Question: I would like to convert var to list value . I am getting 'myobj' var value. Now how can i convert to CandidateResume list ?.
'''
JavaScriptSerializer jsSerializer = new JavaScriptSerializer() { MaxJsonLength = 86753090 };
var myobj = jsSerializer.Deserialize<List<List<CandidateResume>>>(description);
'''
My CandidateResume class like this
'''
public class CandidateResume
{
public string name { get; set; }
public string url { get; set; }
public string summary { get; set; }
public string role { get; set; }
public string compensation { get; set; }
public string education { get; set; }
public string expertise { get; set; }
public string years { get; set; }
public string relocation { get; set; }
public string resume { get; set; }
public string resumeExtension { get; set; }
public string resumeMimeType { get; set; }
}
'''
Please see this current item value in screenshot
How can i catch item value ?
'''
foreach (var item in myobj)
{
WebScrappingCandidate webScrappingCandidate = new WebScrappingCandidate();
}
'''
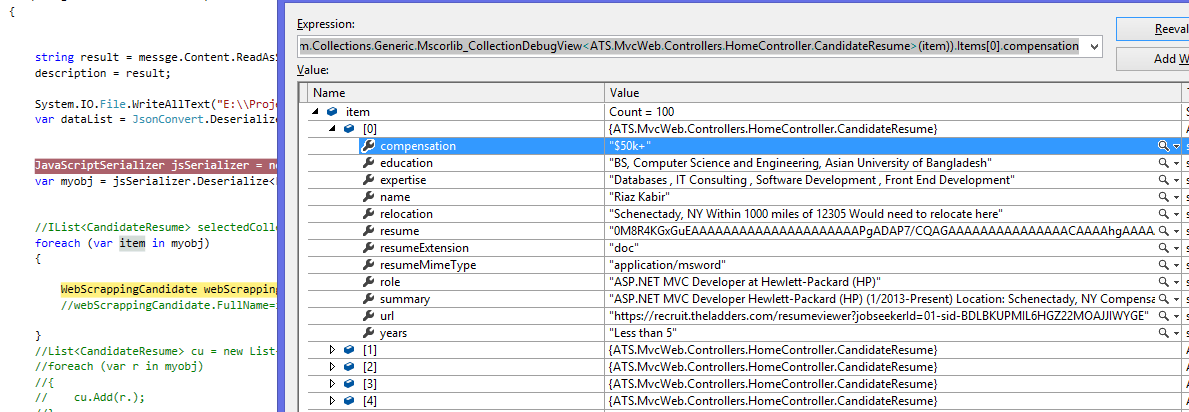
Answer: You already have a list, the 'Deserialize' method returns a typed result:
'''
List<List<CandidateResume>> myobj =
jsSerializer.Deserialize<List<List<CandidateResume>>>(description);
'''
When you loop through that, each item is a list:
'''
foreach (List<CandidateResume> item in myobj) {
...
}
'''